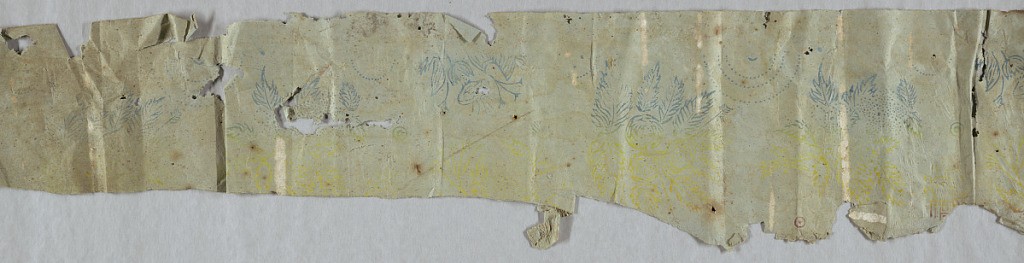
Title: Sidewall
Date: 1820–40
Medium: Machine printed on continuous paper
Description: Irisé or rainbow paper. Motifs include bouquets in baskets, or perhaps potted plants, stylized floral sprigs and dotted bullseye pattern. Printed in red, yellow and blue on ungrounded blue-green paper.